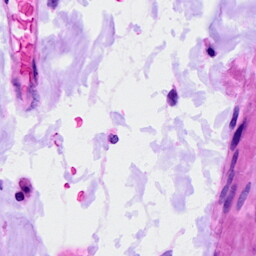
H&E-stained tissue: Ovarian